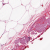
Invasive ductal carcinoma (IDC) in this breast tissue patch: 0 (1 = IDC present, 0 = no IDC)